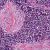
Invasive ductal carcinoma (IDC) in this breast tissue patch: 1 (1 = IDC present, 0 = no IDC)